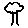
Label: tree